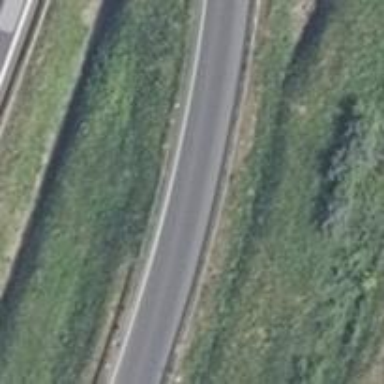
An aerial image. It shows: Asphalt motorway link.